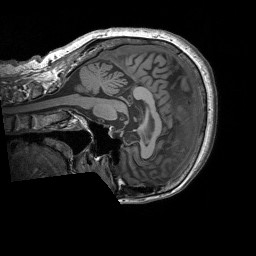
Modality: T1w
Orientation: sagittal
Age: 66
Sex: female
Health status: healthy
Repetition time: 1.9 s
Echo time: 0.00252 s